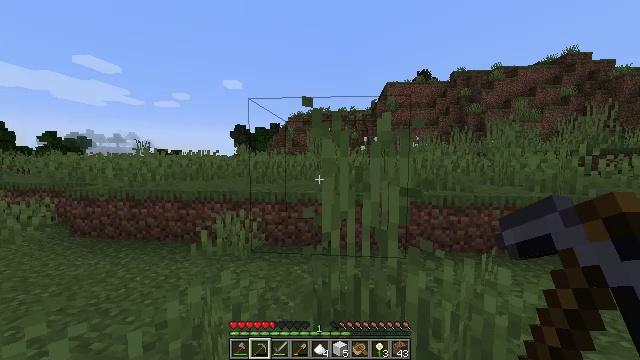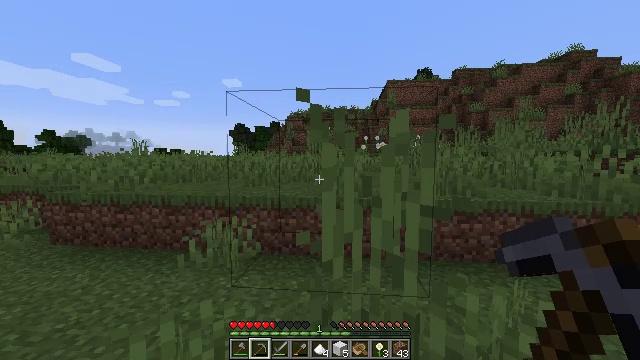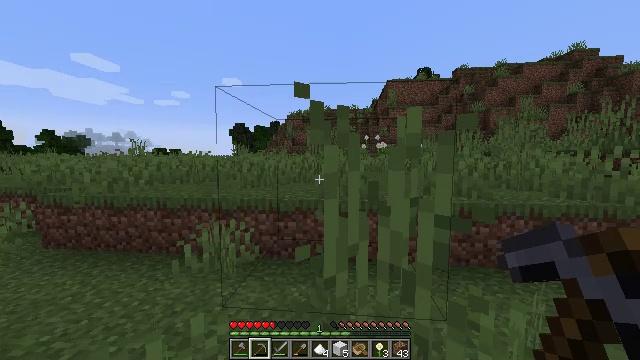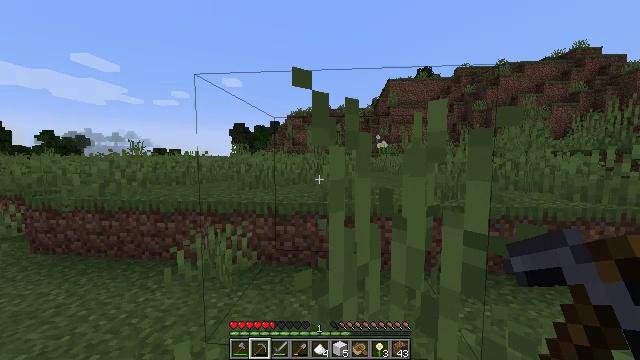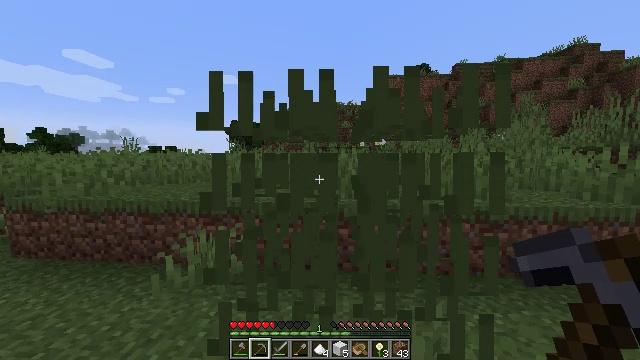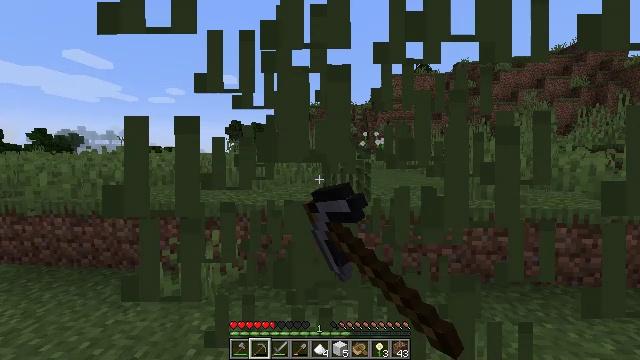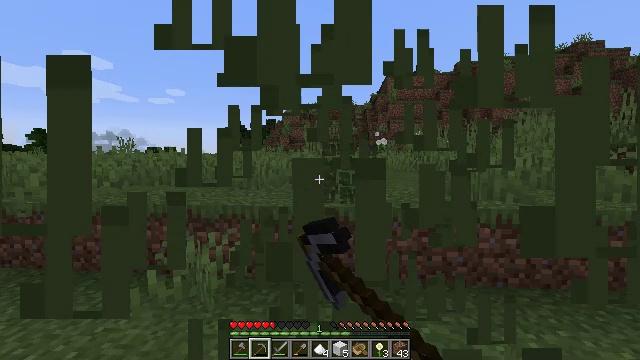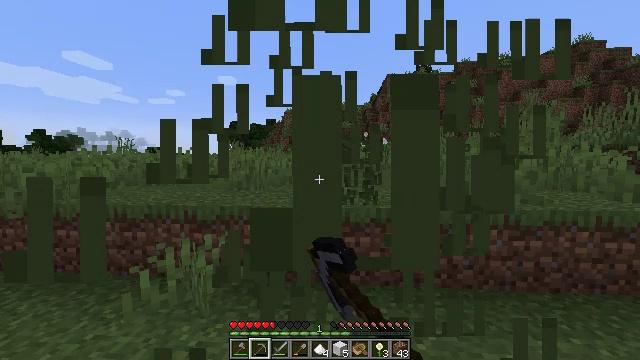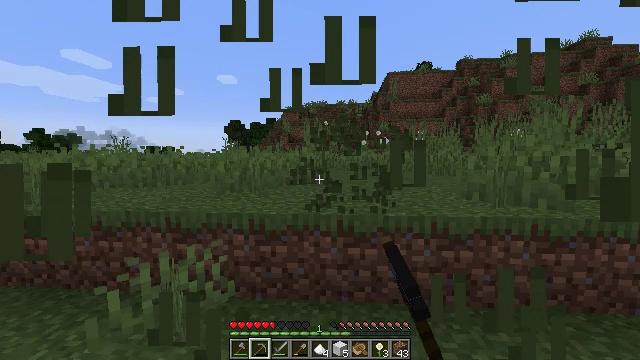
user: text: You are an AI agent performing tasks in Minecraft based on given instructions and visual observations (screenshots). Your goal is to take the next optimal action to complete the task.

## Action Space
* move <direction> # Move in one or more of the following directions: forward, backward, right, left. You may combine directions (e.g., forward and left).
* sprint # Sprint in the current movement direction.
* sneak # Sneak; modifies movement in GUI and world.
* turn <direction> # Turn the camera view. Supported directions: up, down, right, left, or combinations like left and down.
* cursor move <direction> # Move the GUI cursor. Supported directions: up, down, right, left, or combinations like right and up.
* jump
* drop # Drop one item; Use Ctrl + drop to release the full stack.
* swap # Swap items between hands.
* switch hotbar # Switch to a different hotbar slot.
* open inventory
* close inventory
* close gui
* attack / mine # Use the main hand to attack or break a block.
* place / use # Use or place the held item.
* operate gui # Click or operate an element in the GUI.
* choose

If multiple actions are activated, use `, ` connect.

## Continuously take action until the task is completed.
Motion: motion action
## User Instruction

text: Collect tall grass by breaking it.
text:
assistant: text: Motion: move forward
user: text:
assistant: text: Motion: move forward
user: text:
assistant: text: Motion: move forward
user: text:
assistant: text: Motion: move forward, attack / mine
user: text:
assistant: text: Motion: move forward, attack / mine
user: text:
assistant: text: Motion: move forward, attack / mine
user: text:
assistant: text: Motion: move forward
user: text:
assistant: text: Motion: move forward
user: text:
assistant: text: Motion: no_op